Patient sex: M
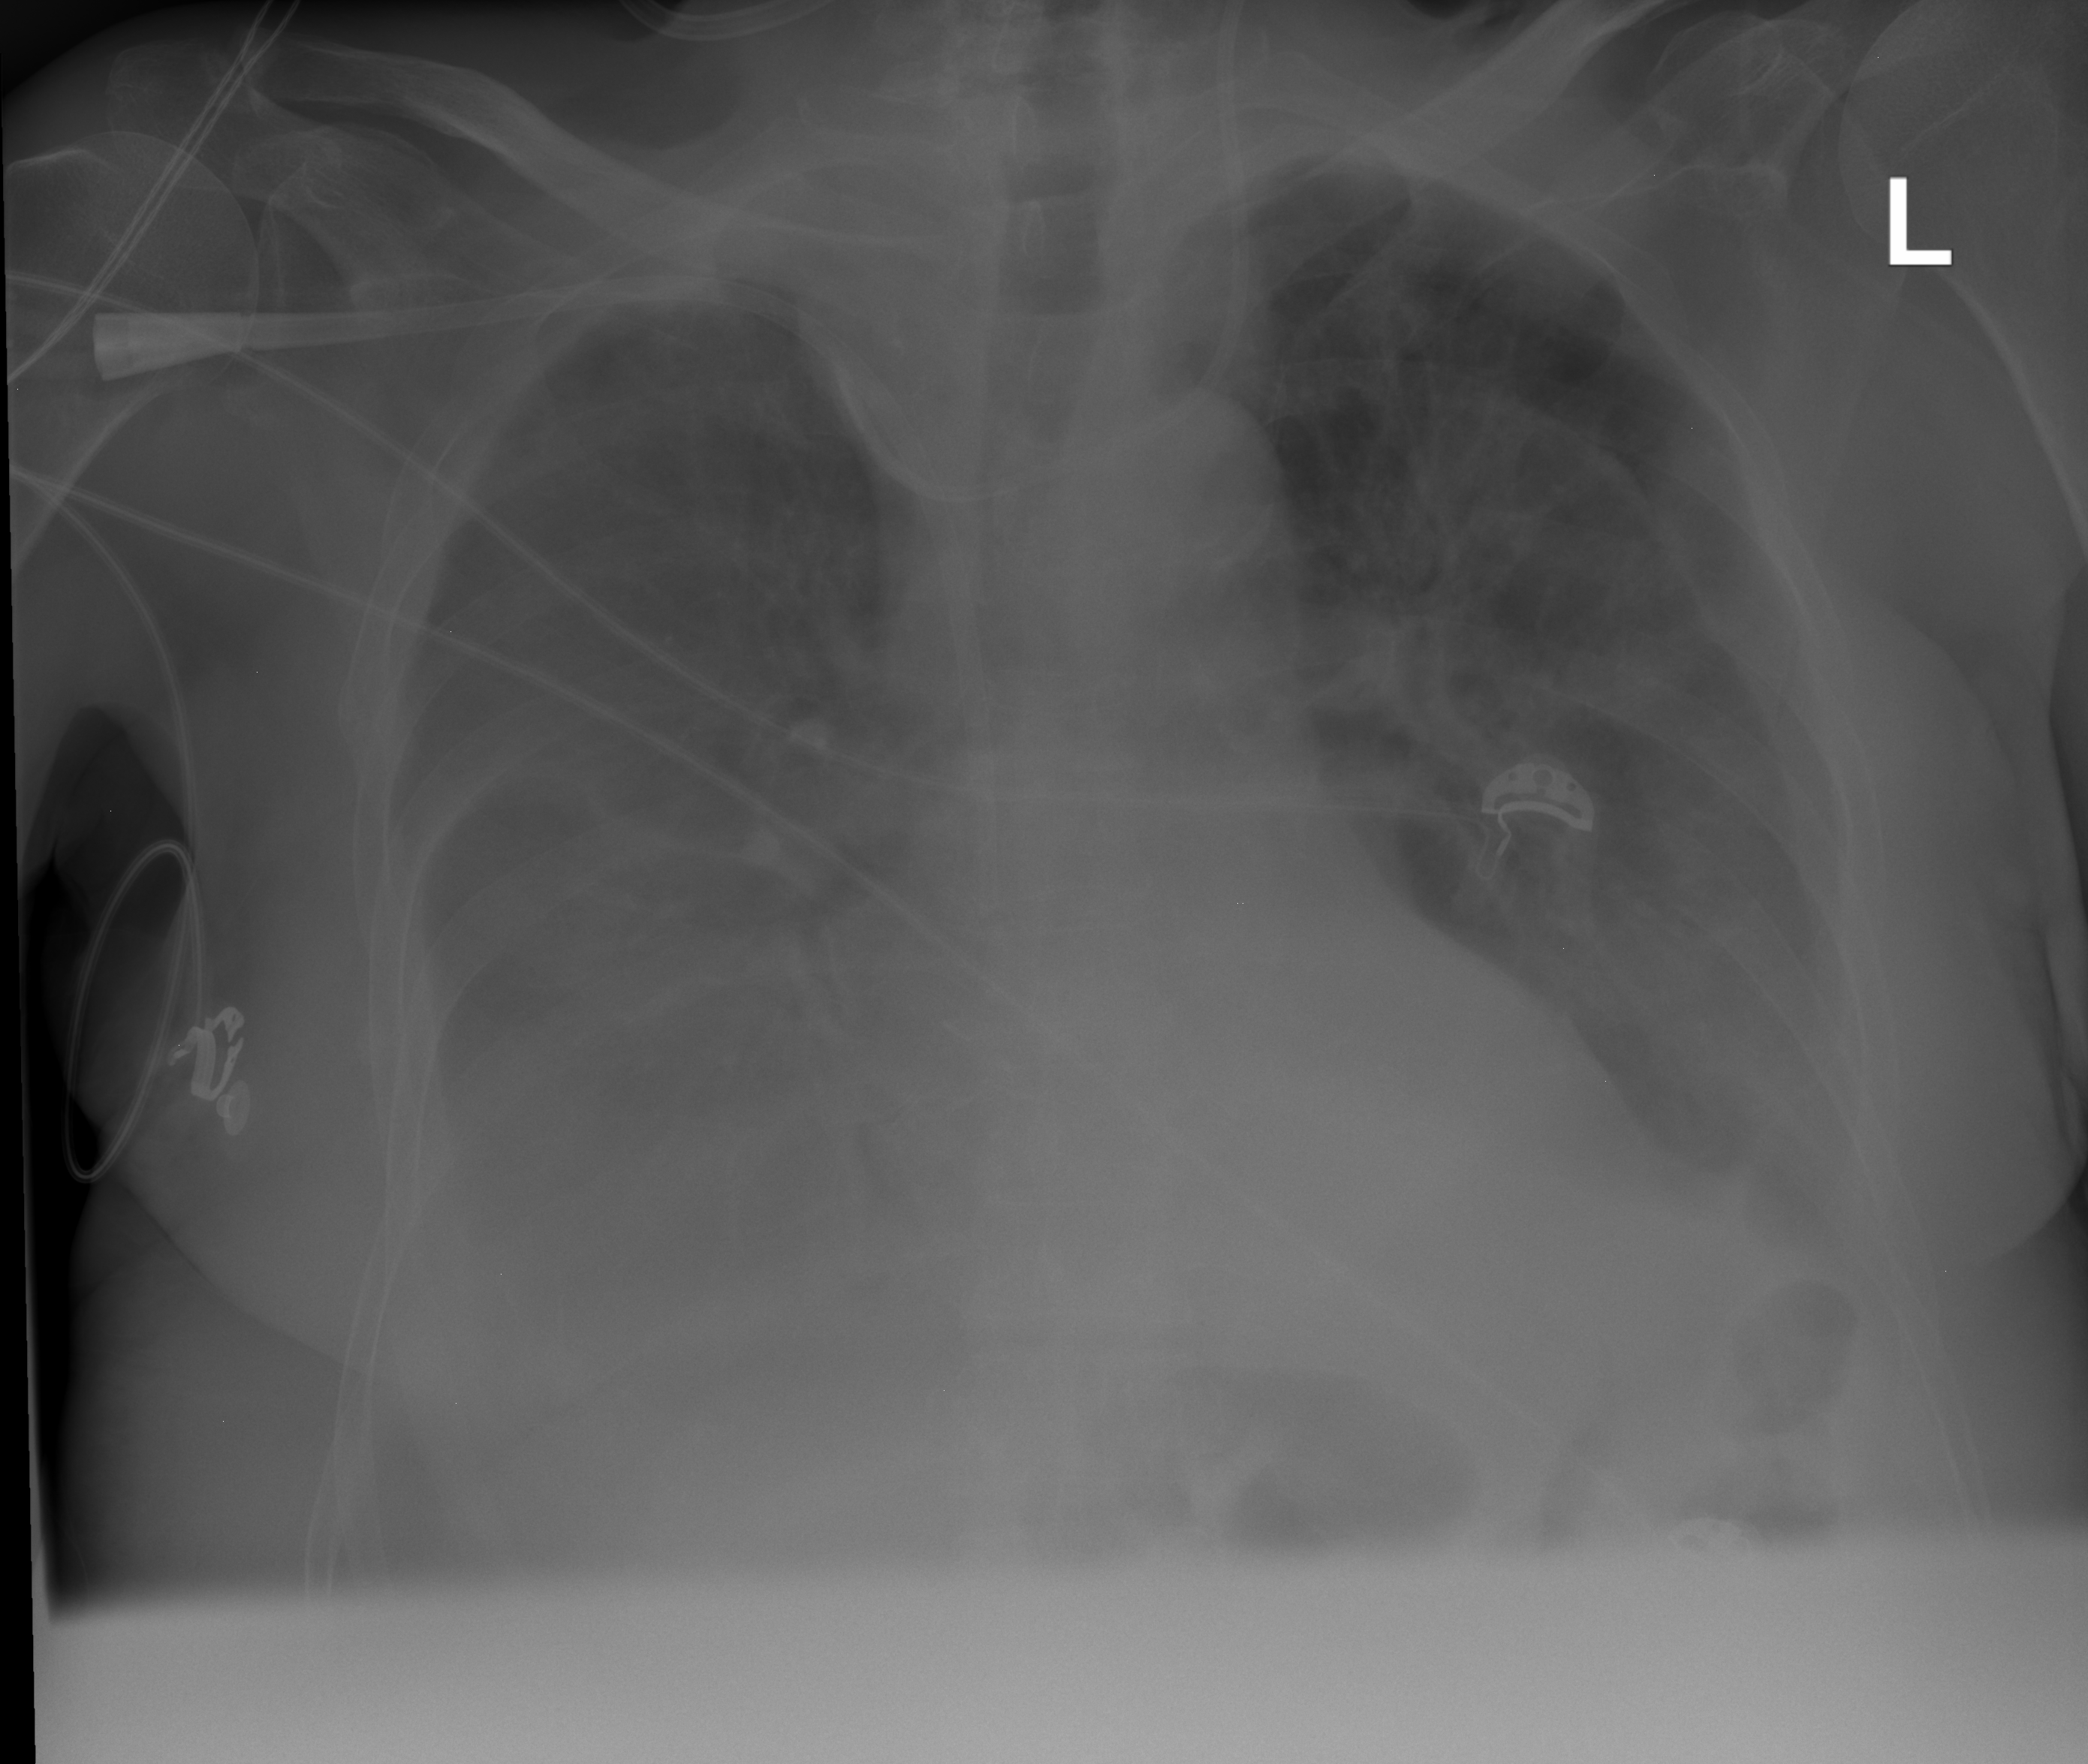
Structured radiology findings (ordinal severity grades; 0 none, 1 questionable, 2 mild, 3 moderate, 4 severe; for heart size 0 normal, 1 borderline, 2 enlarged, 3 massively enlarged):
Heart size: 2
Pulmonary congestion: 0
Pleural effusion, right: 2
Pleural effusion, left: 2
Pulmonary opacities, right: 0
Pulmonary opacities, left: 0
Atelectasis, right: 2
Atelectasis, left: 2